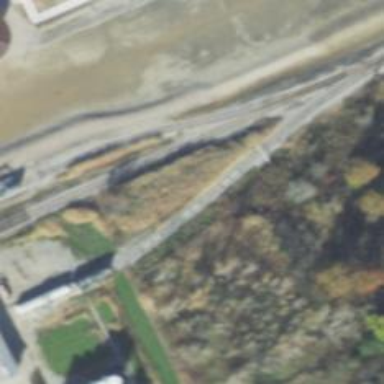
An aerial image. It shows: Rail spur service.